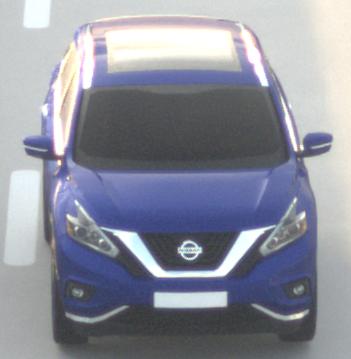
Make: Nissan
Model: Murano
Detailed model: Gen. 3 Z52
Model produced from: 2015
Doors: 5
Color: blue
Road condition: dry road
Daytime: sunrise or sunset
Contrast: low contrast